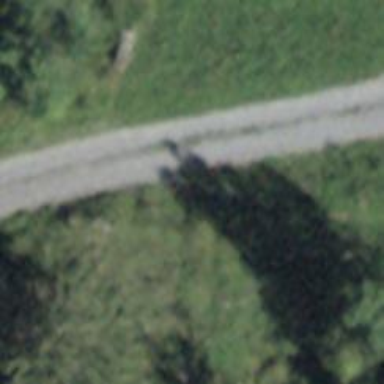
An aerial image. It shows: Fine gravel service road.